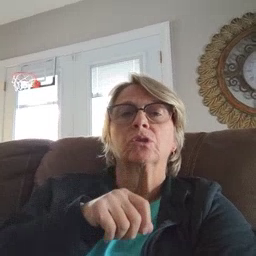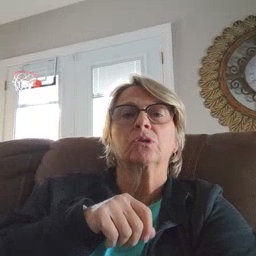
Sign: orange